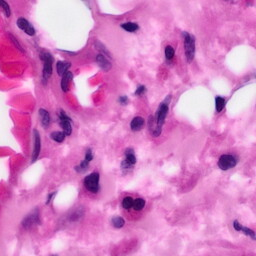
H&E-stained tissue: Pancreatic